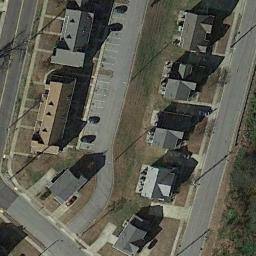
Label: residential